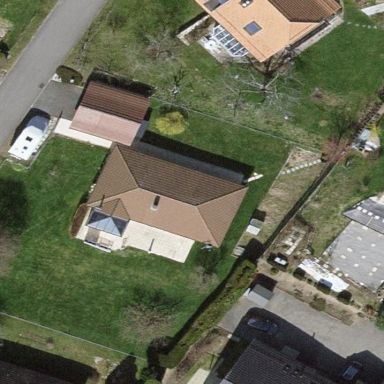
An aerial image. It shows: Simple and straightforward house.